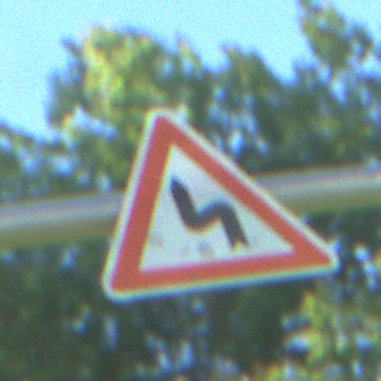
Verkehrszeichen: DoppelkurveZunaechstLinks
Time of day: MorningAfternoon
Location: Outdoor (Nature)
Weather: Clear
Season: NotSpecified
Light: Natural